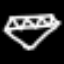
Label: diamond